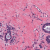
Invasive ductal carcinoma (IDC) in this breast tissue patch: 0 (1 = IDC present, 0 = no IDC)